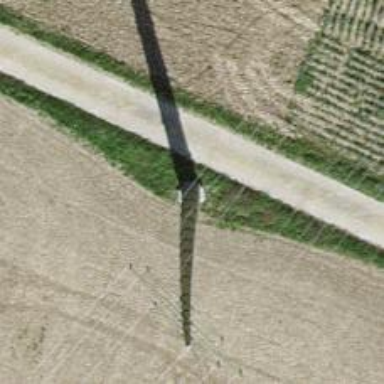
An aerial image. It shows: Power line in the image.